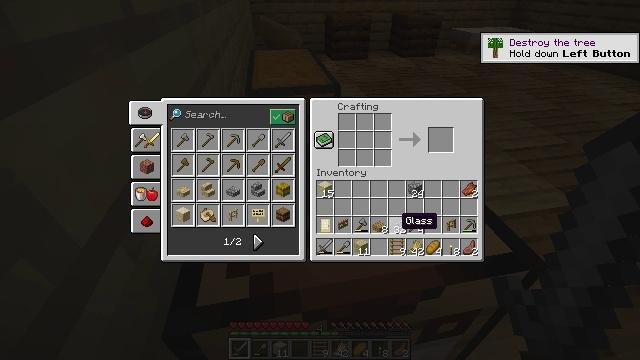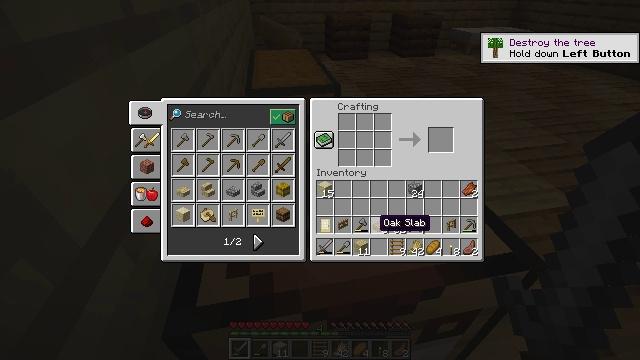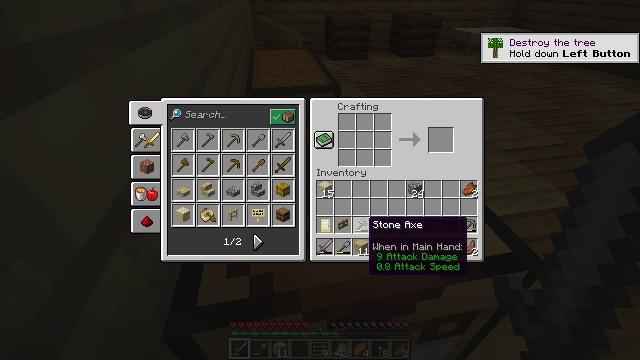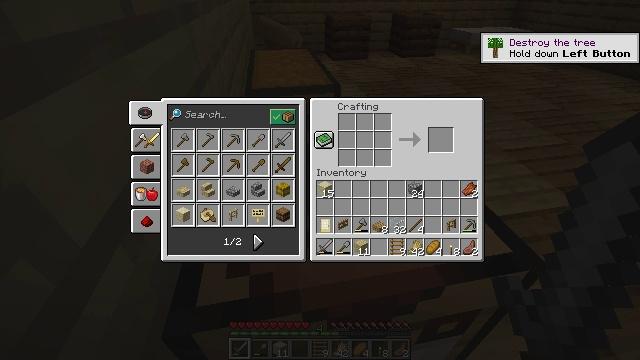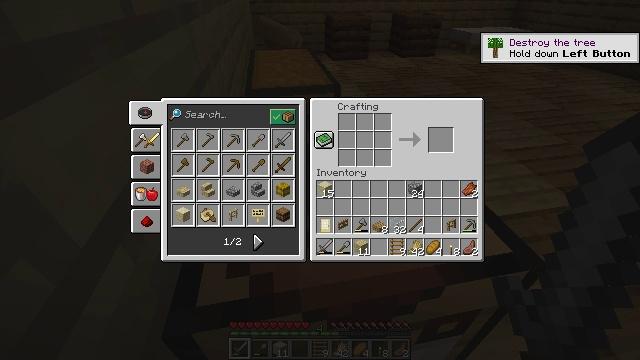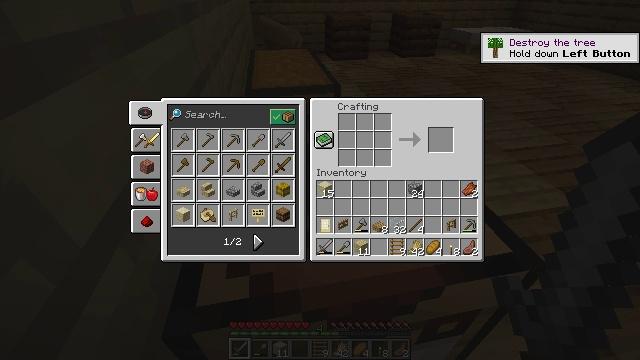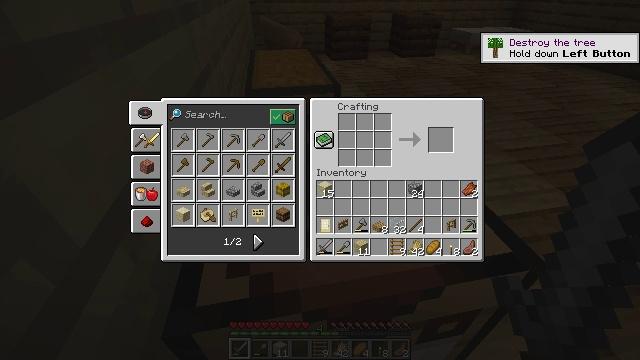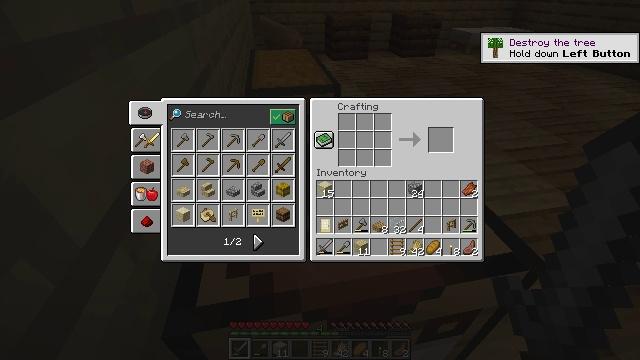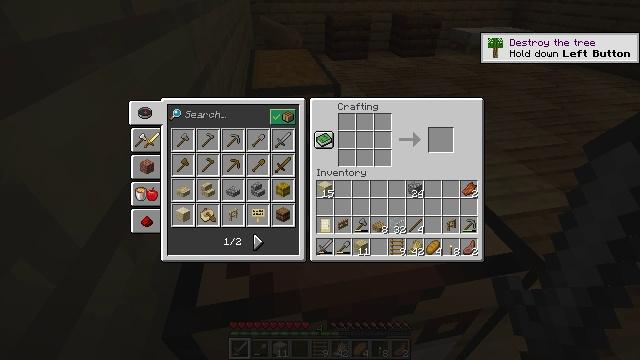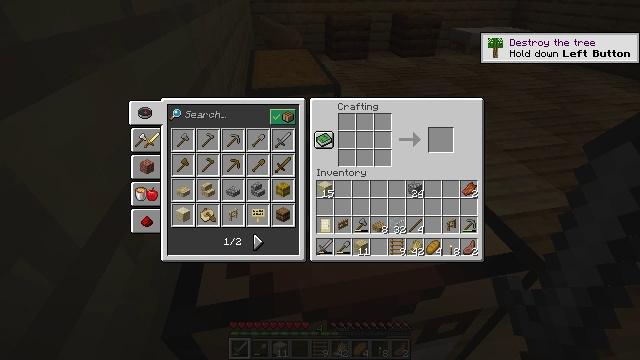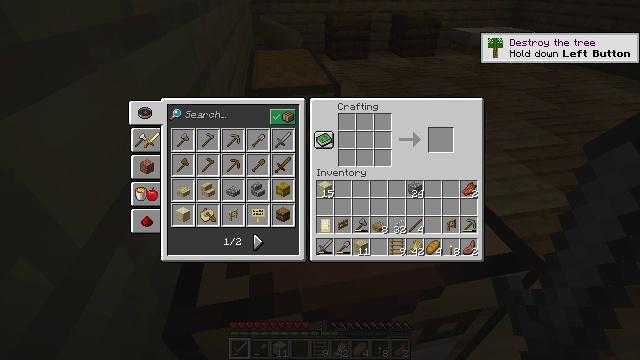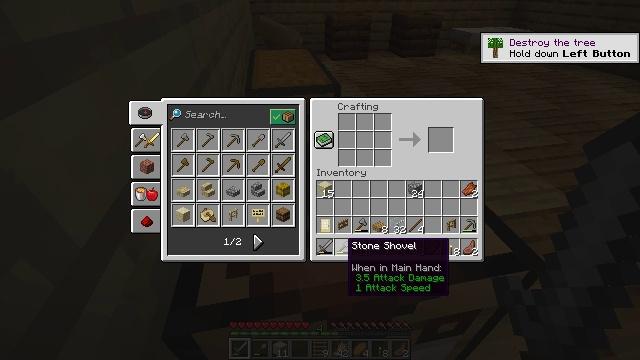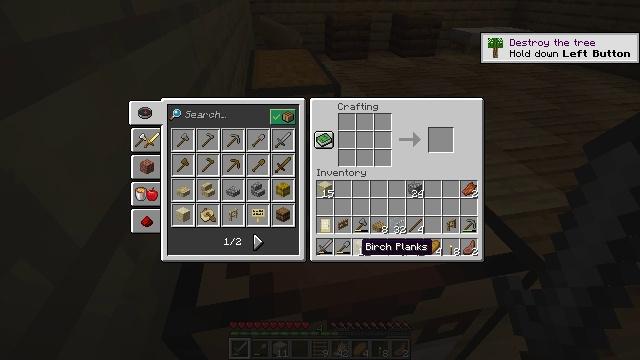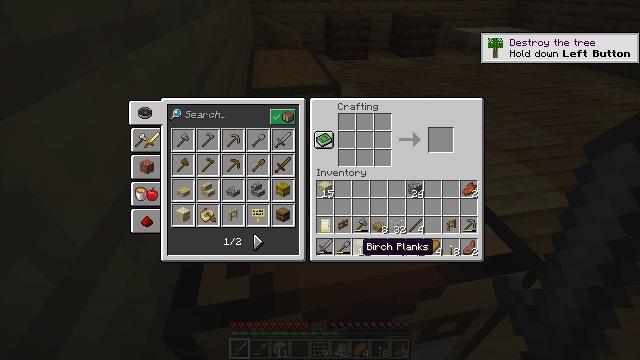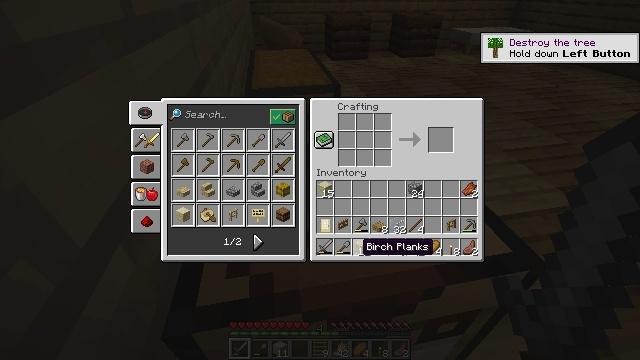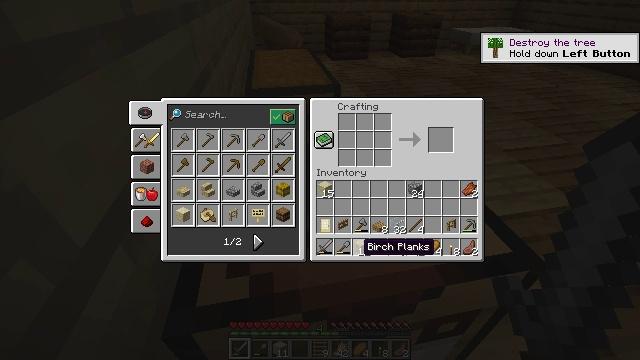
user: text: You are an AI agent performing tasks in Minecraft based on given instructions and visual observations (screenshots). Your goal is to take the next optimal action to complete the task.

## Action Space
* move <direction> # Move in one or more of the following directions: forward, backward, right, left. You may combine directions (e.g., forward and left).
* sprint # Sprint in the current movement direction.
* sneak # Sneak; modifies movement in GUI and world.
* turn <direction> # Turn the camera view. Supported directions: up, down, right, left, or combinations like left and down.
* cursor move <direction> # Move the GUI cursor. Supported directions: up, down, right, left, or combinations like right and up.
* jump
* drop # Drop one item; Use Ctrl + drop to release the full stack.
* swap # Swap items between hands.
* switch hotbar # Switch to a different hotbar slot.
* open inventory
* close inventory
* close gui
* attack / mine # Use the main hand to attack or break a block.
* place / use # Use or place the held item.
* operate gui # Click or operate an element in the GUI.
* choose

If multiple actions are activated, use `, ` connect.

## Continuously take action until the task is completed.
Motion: motion action
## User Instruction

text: Gather some oak planks.
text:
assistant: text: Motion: cursor move left
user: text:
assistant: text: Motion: cursor move left
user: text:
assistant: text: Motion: cursor move left
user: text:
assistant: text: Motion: no_op
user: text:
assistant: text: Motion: no_op
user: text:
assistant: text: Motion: no_op
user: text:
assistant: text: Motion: cursor move left
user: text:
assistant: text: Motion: cursor move left
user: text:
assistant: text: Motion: no_op
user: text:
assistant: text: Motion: no_op
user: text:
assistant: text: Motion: cursor move right and down
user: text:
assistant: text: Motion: cursor move right
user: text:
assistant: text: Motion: no_op
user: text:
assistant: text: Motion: no_op
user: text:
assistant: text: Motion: no_op
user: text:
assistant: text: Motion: no_op
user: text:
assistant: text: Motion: no_op
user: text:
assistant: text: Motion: no_op
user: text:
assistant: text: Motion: no_op
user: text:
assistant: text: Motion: no_op
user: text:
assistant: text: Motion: no_op
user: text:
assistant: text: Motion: no_op
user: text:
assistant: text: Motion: no_op
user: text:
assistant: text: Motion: no_op
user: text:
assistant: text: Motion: no_op
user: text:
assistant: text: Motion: no_op
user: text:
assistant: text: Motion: no_op
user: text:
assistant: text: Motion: no_op
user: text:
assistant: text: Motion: no_op
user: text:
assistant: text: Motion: no_op